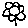
Label: flower